高一 · 代数
设函数 $f(x)$ 是定义在 $R$ 上的偶函数, 记 $g(x)=f(x)-x^{2}$, 且函数 $g(x)$ 在区间 $[0,+\infty)$ 上是增函数, 则不等式 $f(x+2)-f(2)>x^{2}+4 x$ 的解集为
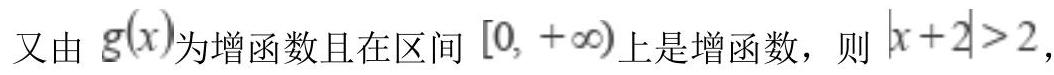
答案: $(-\infty,-4) \cup(0,+\infty)$
解析: 根据题意 $g(x)$, 且 $f(x)$ 是定义在 $R$ 上的偶函数,

则 $g(-x)=f(-x)-(-x)^{2}=f(x)-x^{2}=g(x)$, 则函数 $g(x)$ 为偶函数,

$f(x+2)-f(2)>x^{2}+4 x \Rightarrow f(x+2)-(x+2)^{2}>f(2)-4 \Rightarrow g(x+2)>g(2)$,

又由 $g(x)$ 为增函数且在区间 $[0,+\infty)$ 上是增函数,

则 $|x+2|>2$, 解得: $x<-4$ 或 $x>0$,

即 $x$ 的取值范围为 $(-\infty,-4) \cup(0,+\infty)$,

故答案为 $(-\infty,-4) \cup(0,+\infty)$;

【分析】根据题意, 分析可得 $g(x)$ 为偶函数, 进而分析可得原不等式转化为 $g(x+2)>g(2)$, 结合函数的奇偶性与单调性分析可得 $|x+2|>2$, 解可得 $x$ 的取值范围.